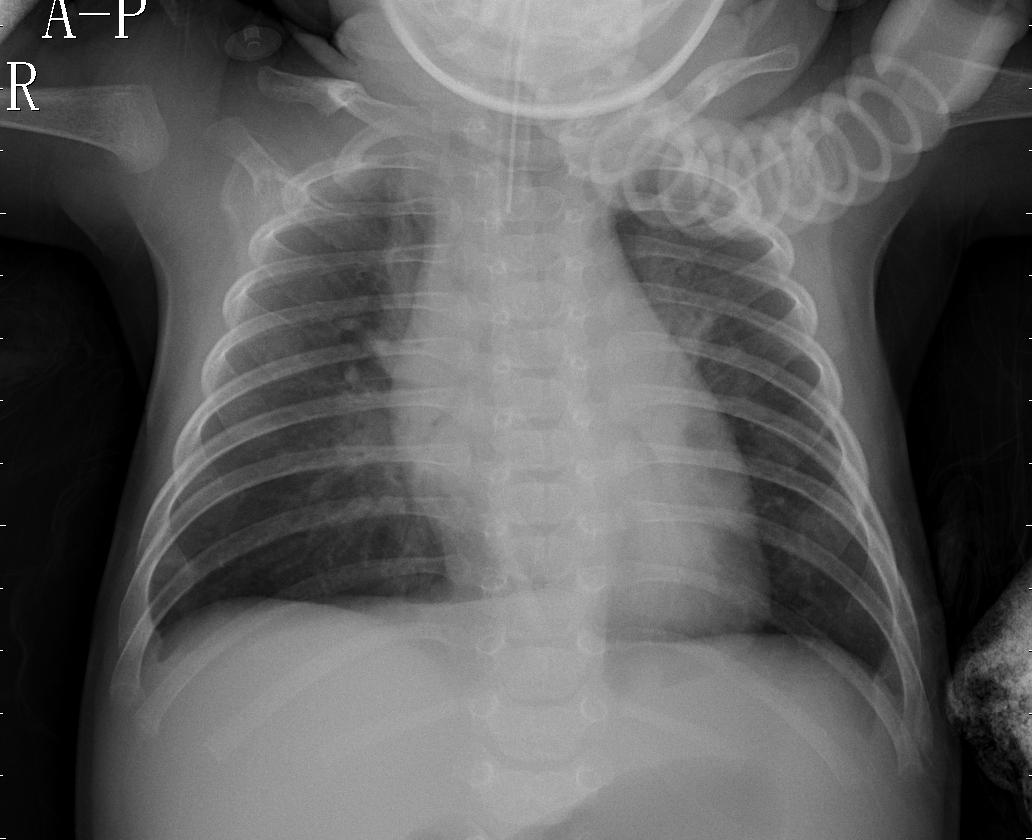
Diagnosis: PNEUMONIA